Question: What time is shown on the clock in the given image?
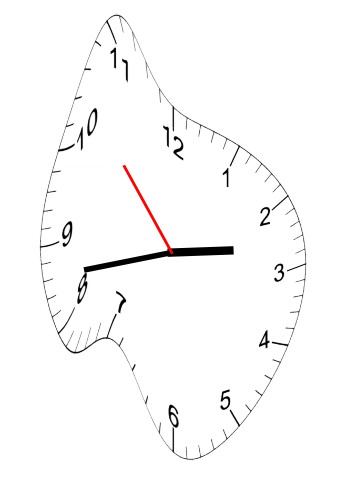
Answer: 02:42:53